Aerial crown-view tile of a tropical tree (Barro Colorado Island, Panama), acquired 20240716:
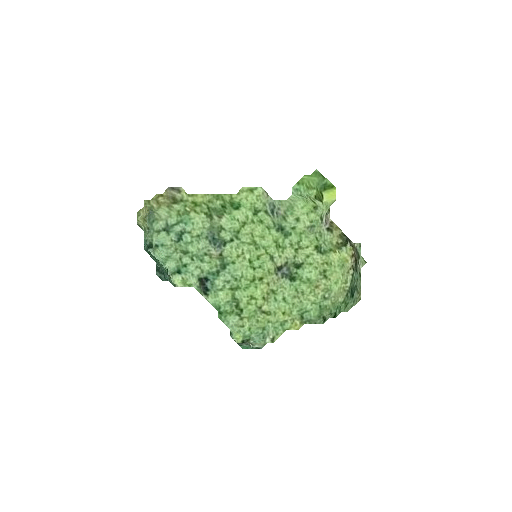
Species: Aiouea montana
GBIF accepted scientific name: Aiouea montana
Crown area: 39.664 m²